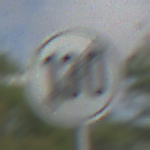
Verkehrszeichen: EndeGeschwindigkeit130
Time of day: MorningAfternoon
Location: Outdoor (Nature)
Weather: PartlyCloudy
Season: NotSpecified
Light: Natural